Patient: sex M, age 55
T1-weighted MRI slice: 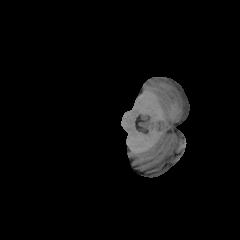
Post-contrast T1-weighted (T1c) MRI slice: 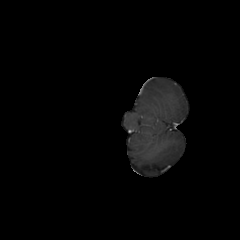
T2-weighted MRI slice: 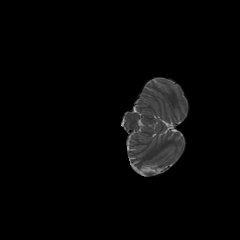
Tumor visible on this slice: no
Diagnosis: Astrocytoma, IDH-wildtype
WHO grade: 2